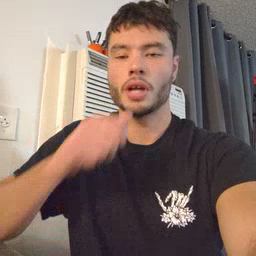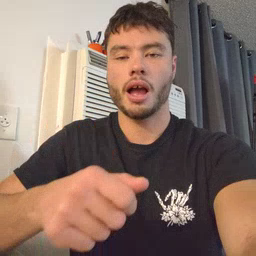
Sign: hide